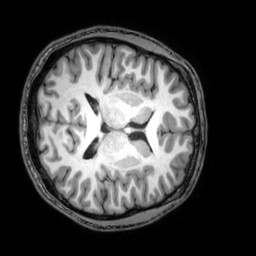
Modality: T1w
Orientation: axial
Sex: male
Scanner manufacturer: philips
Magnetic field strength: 3 T
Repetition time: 0.008151 s
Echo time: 0.00373 s